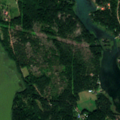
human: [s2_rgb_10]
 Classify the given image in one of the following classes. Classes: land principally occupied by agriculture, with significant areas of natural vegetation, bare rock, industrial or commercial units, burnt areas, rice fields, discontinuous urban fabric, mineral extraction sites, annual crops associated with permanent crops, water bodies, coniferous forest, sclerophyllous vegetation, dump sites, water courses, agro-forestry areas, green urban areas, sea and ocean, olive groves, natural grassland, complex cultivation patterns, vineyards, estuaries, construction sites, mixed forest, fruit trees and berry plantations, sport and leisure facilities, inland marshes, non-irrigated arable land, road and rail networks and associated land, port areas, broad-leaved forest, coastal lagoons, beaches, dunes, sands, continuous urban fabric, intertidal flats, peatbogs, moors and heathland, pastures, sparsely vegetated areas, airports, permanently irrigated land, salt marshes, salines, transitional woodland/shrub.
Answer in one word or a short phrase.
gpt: coniferous forest, mixed forest, water bodies